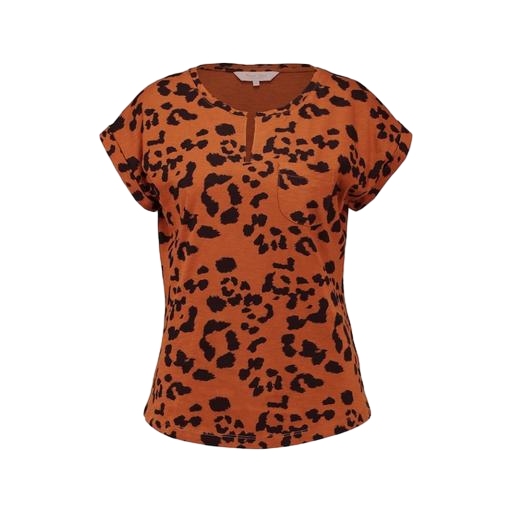
t-shirt wild print, cheetah brown shirt, blue animal-print t-shirt only macy, white background